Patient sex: M
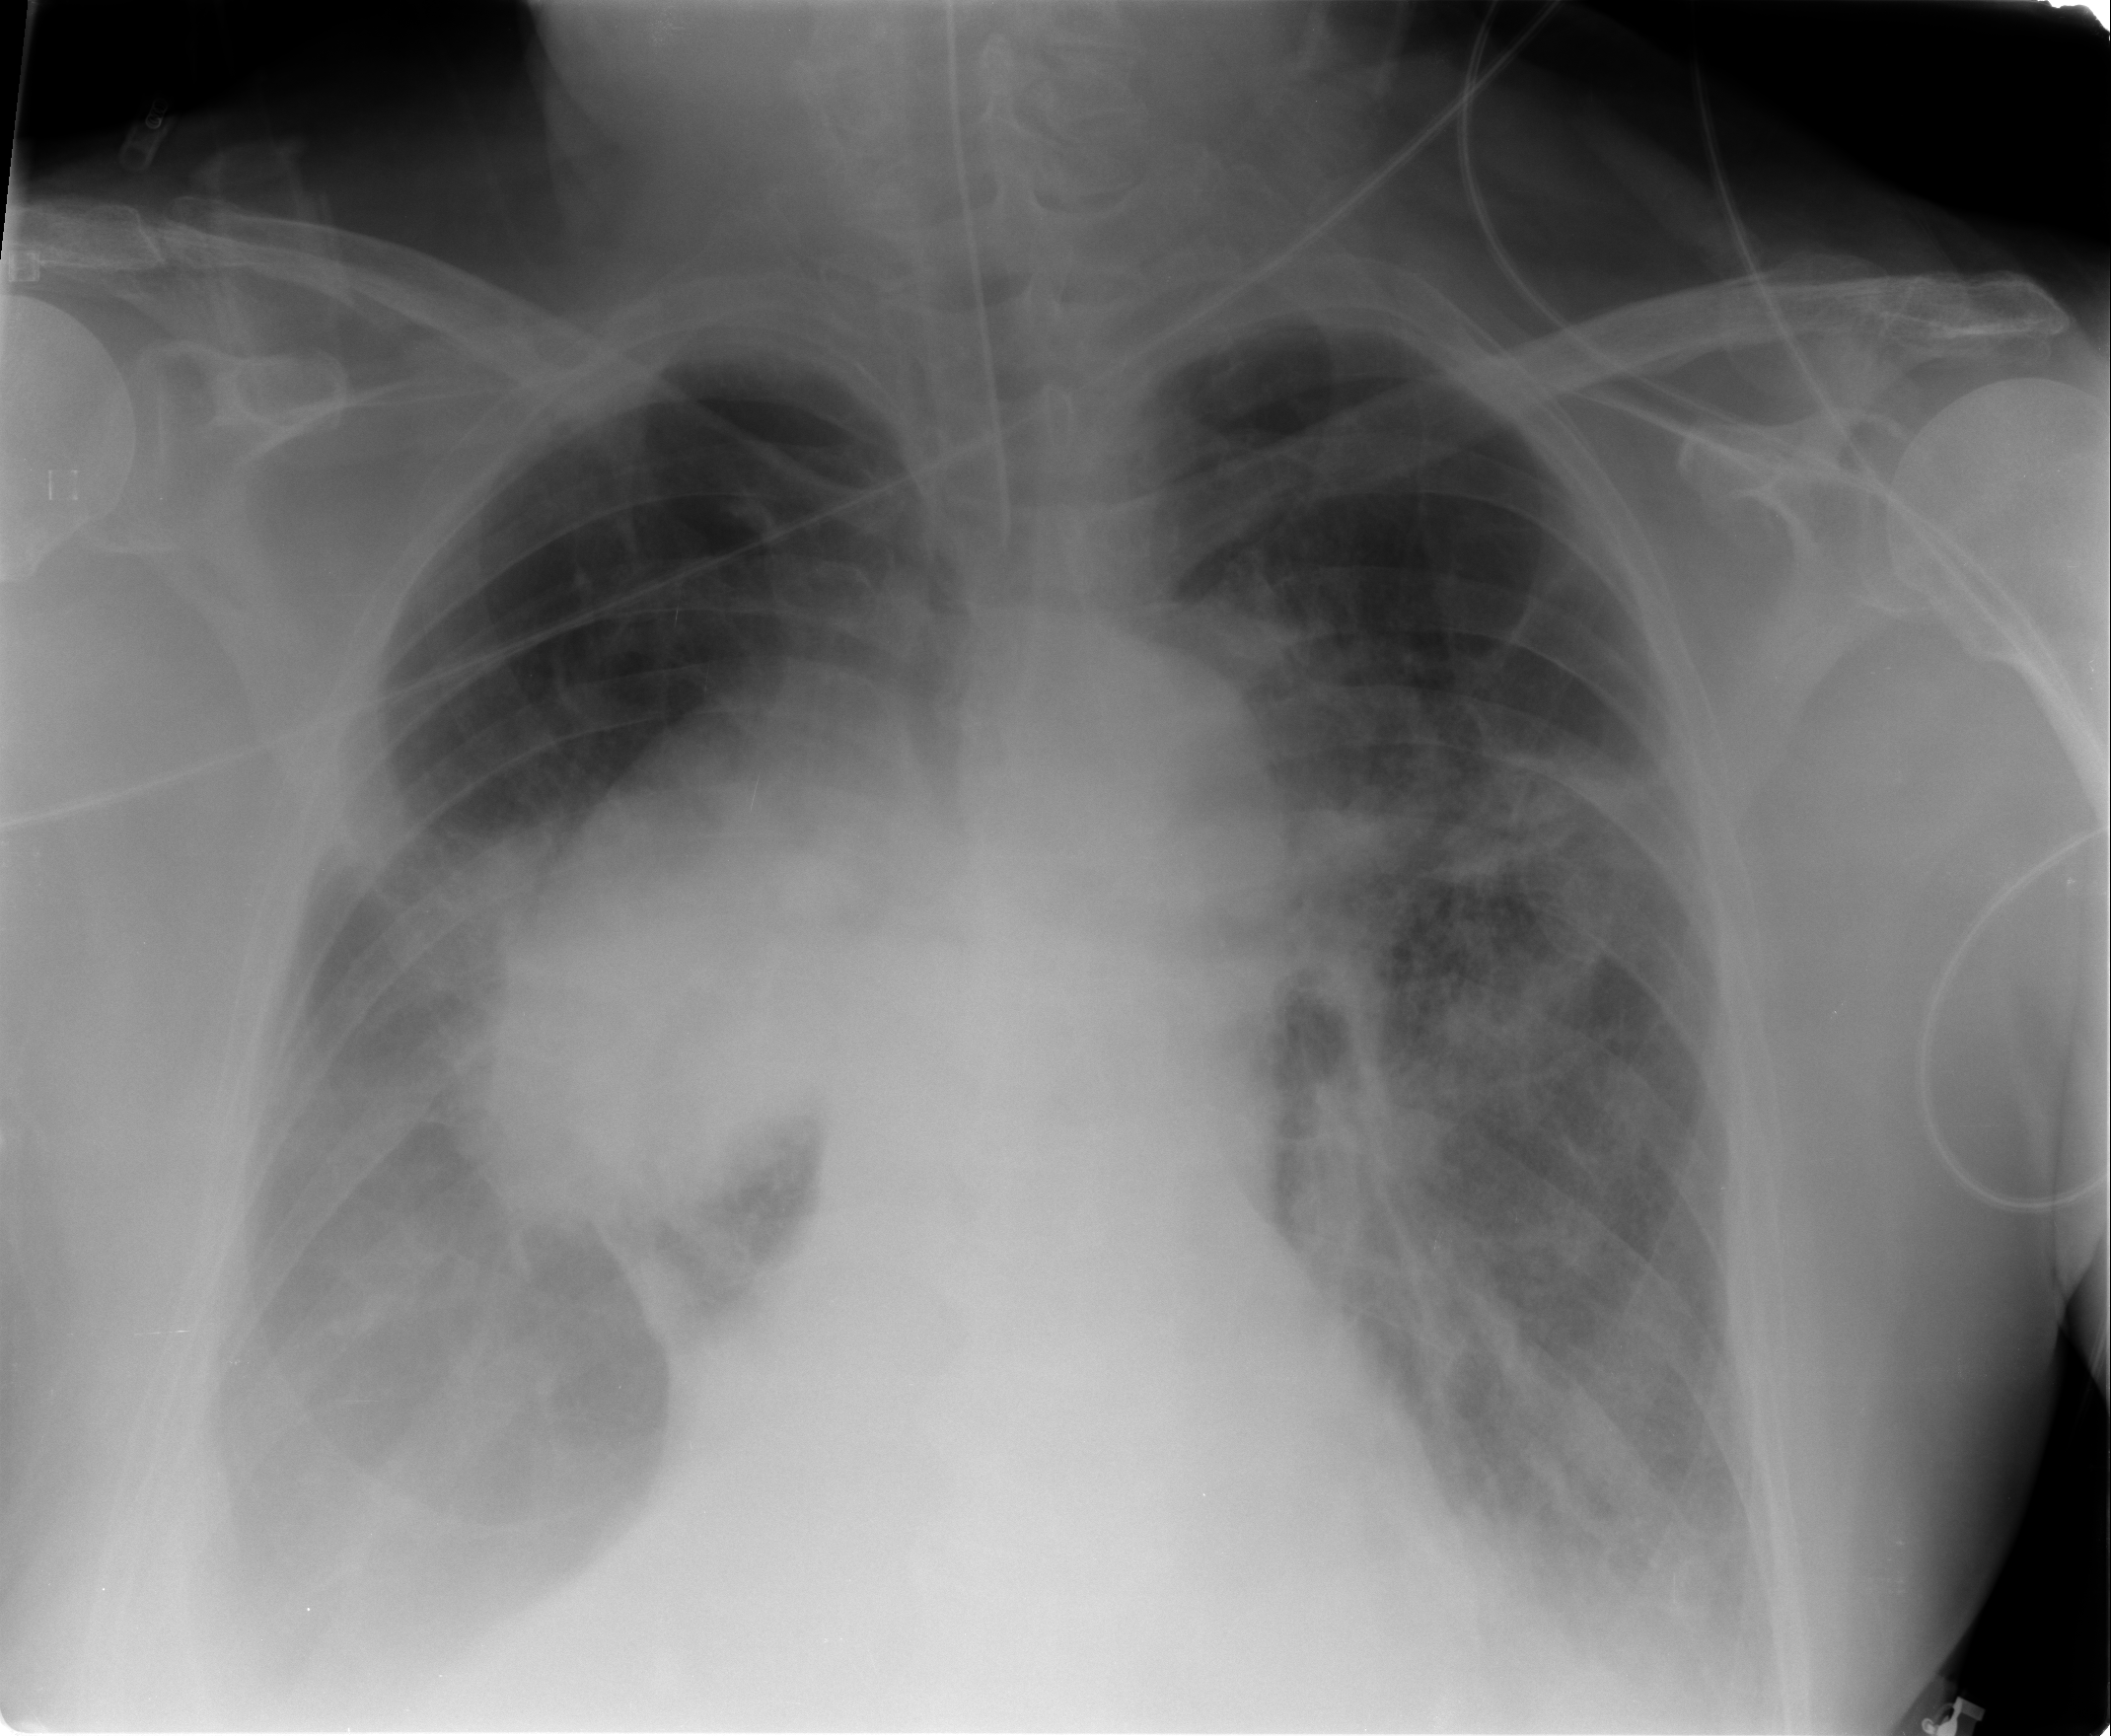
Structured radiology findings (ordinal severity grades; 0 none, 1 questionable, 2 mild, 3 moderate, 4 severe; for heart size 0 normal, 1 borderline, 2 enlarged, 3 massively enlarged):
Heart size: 0
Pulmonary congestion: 1
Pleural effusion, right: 2
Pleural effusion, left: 1
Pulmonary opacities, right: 1
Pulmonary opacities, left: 1
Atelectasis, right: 2
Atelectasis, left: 2